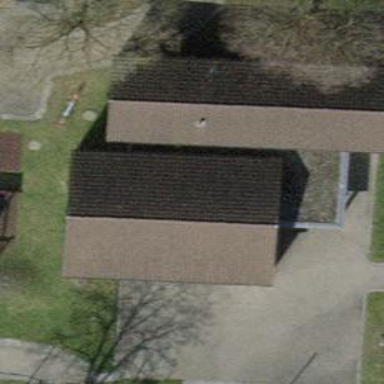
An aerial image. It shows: Kindergarten building.